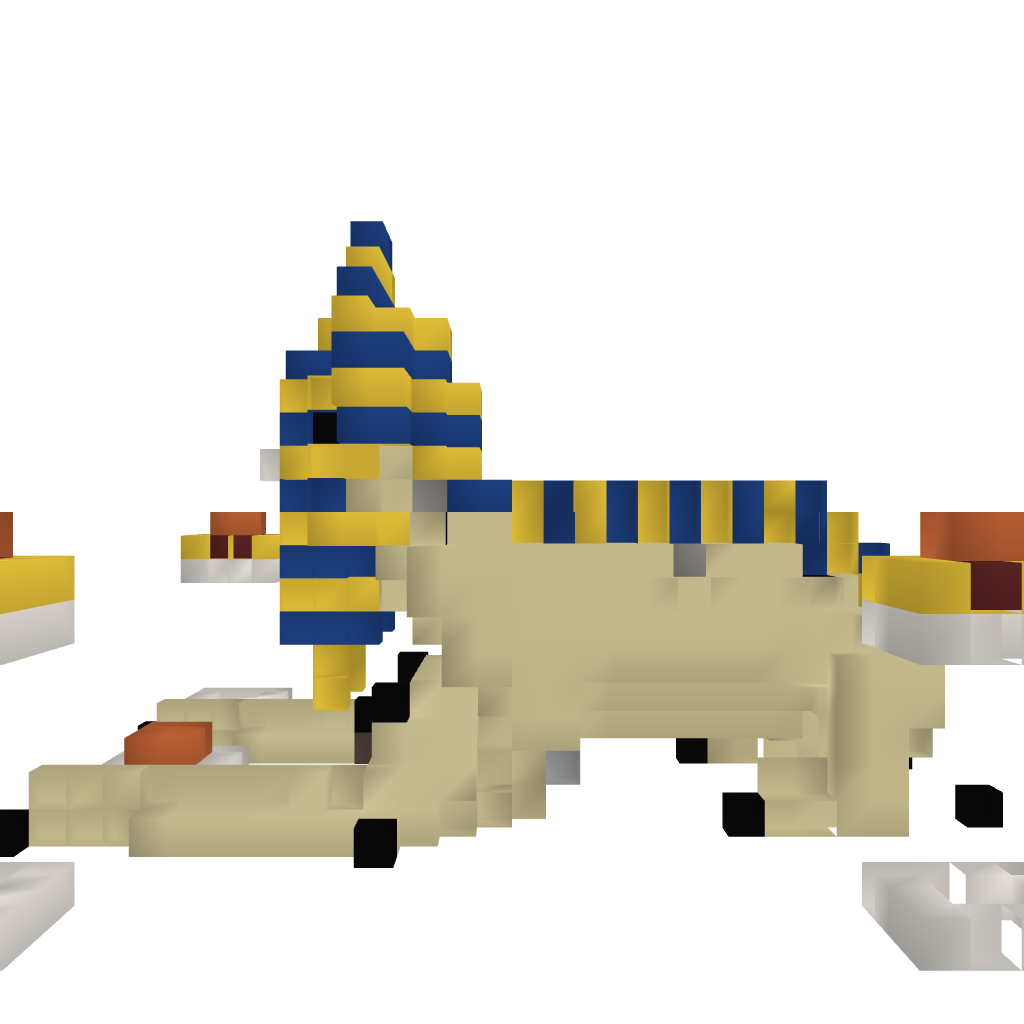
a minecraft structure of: Night Lit Sphinx